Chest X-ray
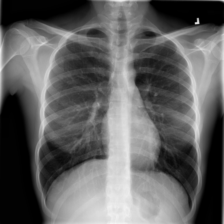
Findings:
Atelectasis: negative
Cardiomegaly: negative
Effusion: negative
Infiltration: negative
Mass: negative
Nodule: negative
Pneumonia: negative
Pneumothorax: negative
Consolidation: negative
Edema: negative
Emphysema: negative
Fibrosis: negative
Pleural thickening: negative
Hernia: negative